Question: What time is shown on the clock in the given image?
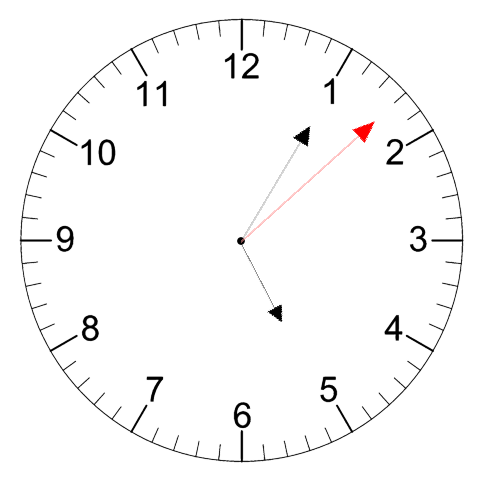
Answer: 05:05:08